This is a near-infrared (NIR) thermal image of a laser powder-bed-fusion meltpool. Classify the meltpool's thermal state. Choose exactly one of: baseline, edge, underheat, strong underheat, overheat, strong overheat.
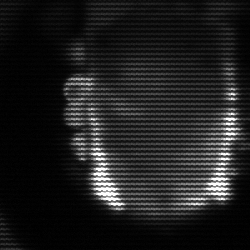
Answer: baseline